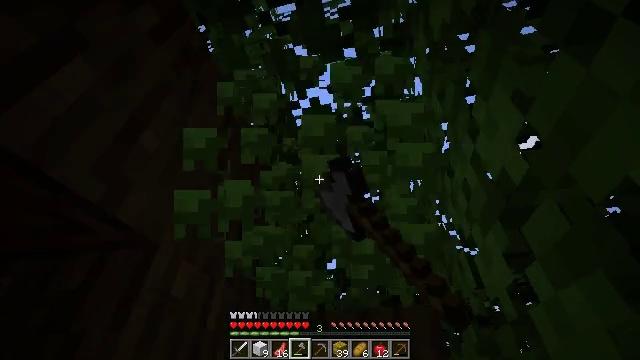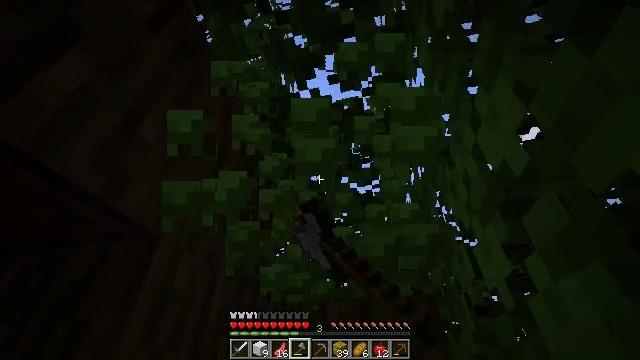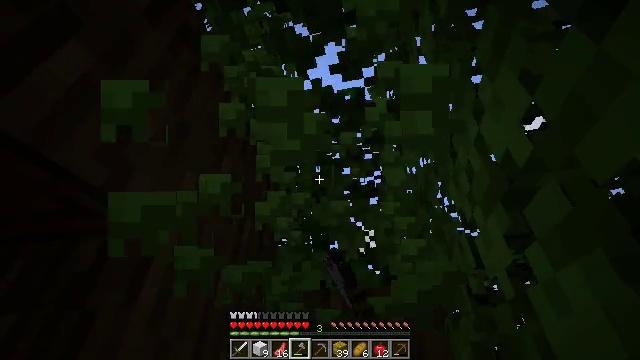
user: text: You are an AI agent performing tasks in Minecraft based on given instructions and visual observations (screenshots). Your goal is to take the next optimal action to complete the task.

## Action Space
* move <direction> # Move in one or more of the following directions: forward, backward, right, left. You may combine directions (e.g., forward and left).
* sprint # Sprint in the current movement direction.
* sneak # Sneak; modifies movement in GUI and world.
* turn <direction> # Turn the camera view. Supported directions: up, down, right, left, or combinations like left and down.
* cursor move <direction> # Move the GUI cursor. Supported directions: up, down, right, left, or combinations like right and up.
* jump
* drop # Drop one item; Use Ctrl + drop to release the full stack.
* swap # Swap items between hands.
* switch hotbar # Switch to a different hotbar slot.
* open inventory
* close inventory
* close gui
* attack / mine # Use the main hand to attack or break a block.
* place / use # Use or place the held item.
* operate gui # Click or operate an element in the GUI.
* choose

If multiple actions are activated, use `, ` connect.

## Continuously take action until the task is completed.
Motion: motion action
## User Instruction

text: Harvest dark oak leaves for decorative purposes.
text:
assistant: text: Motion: turn down, attack / mine
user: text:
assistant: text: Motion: turn down, attack / mine
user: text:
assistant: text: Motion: attack / mine